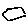
Label: hexagon